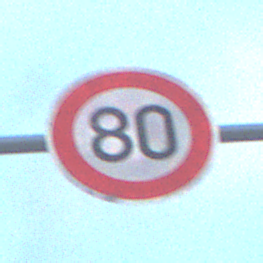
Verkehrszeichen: Geschwindigkeit80
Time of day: SunriseSunset
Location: Outdoor (Beach)
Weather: PartlyCloudy
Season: NotSpecified
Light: Natural